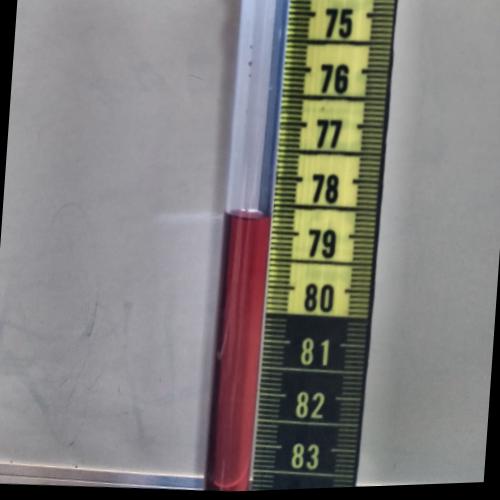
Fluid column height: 78.8 cm